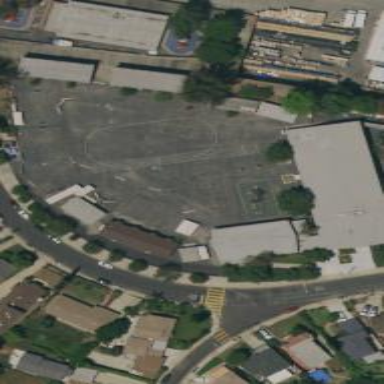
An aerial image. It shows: Paved schoolyard for recreational activities.